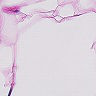
Metastatic tissue present: no